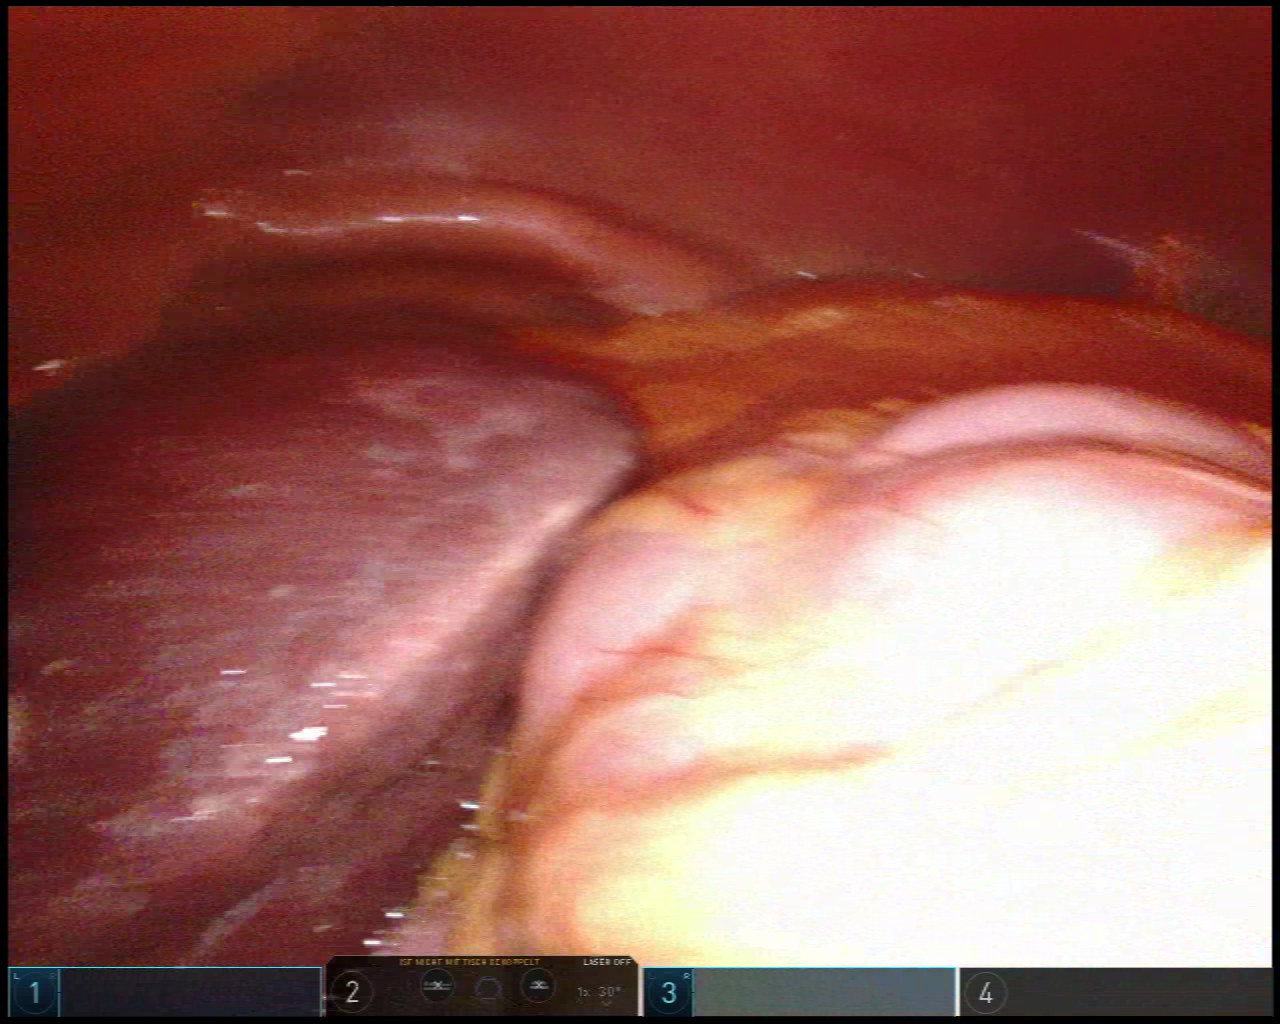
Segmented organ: liver
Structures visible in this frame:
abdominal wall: yes
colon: yes
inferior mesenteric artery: no
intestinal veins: no
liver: yes
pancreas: no
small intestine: no
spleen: no
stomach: no
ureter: no
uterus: no
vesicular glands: no